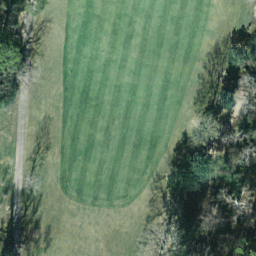
Label: golf course